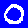
Digit: 0